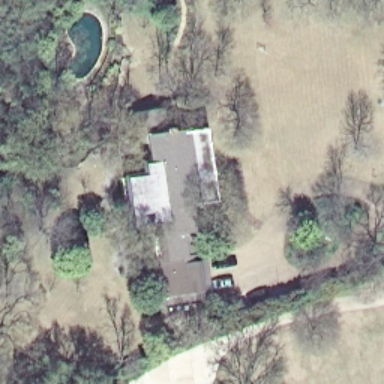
A villa with grey roofs is surrounded by trees and lawn in the sparse residential area .